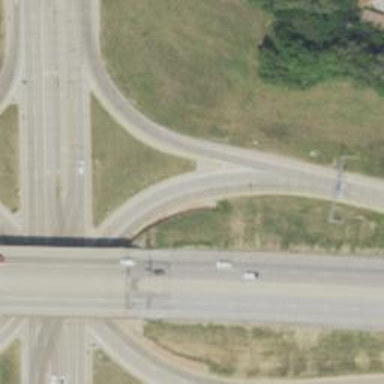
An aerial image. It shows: Primary link highway.